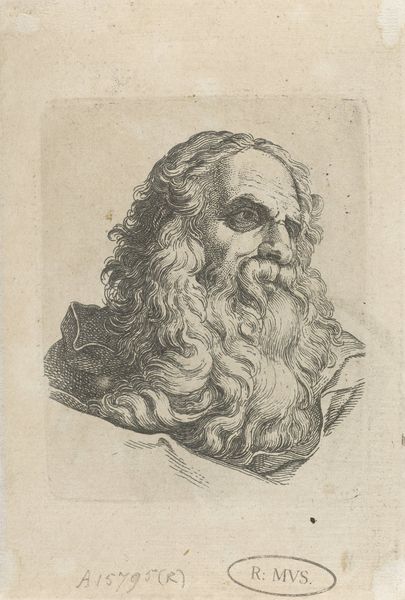
Titel: Kop van een oude man met baard
Künstler: François Joseph Lonsing
Standort: Amsterdam
Institution: Rijksmuseum
Schlagwörter: barbe, homme, moustache, cheveux, vieillard, dessin, vieux, vieillesse, regard